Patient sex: M
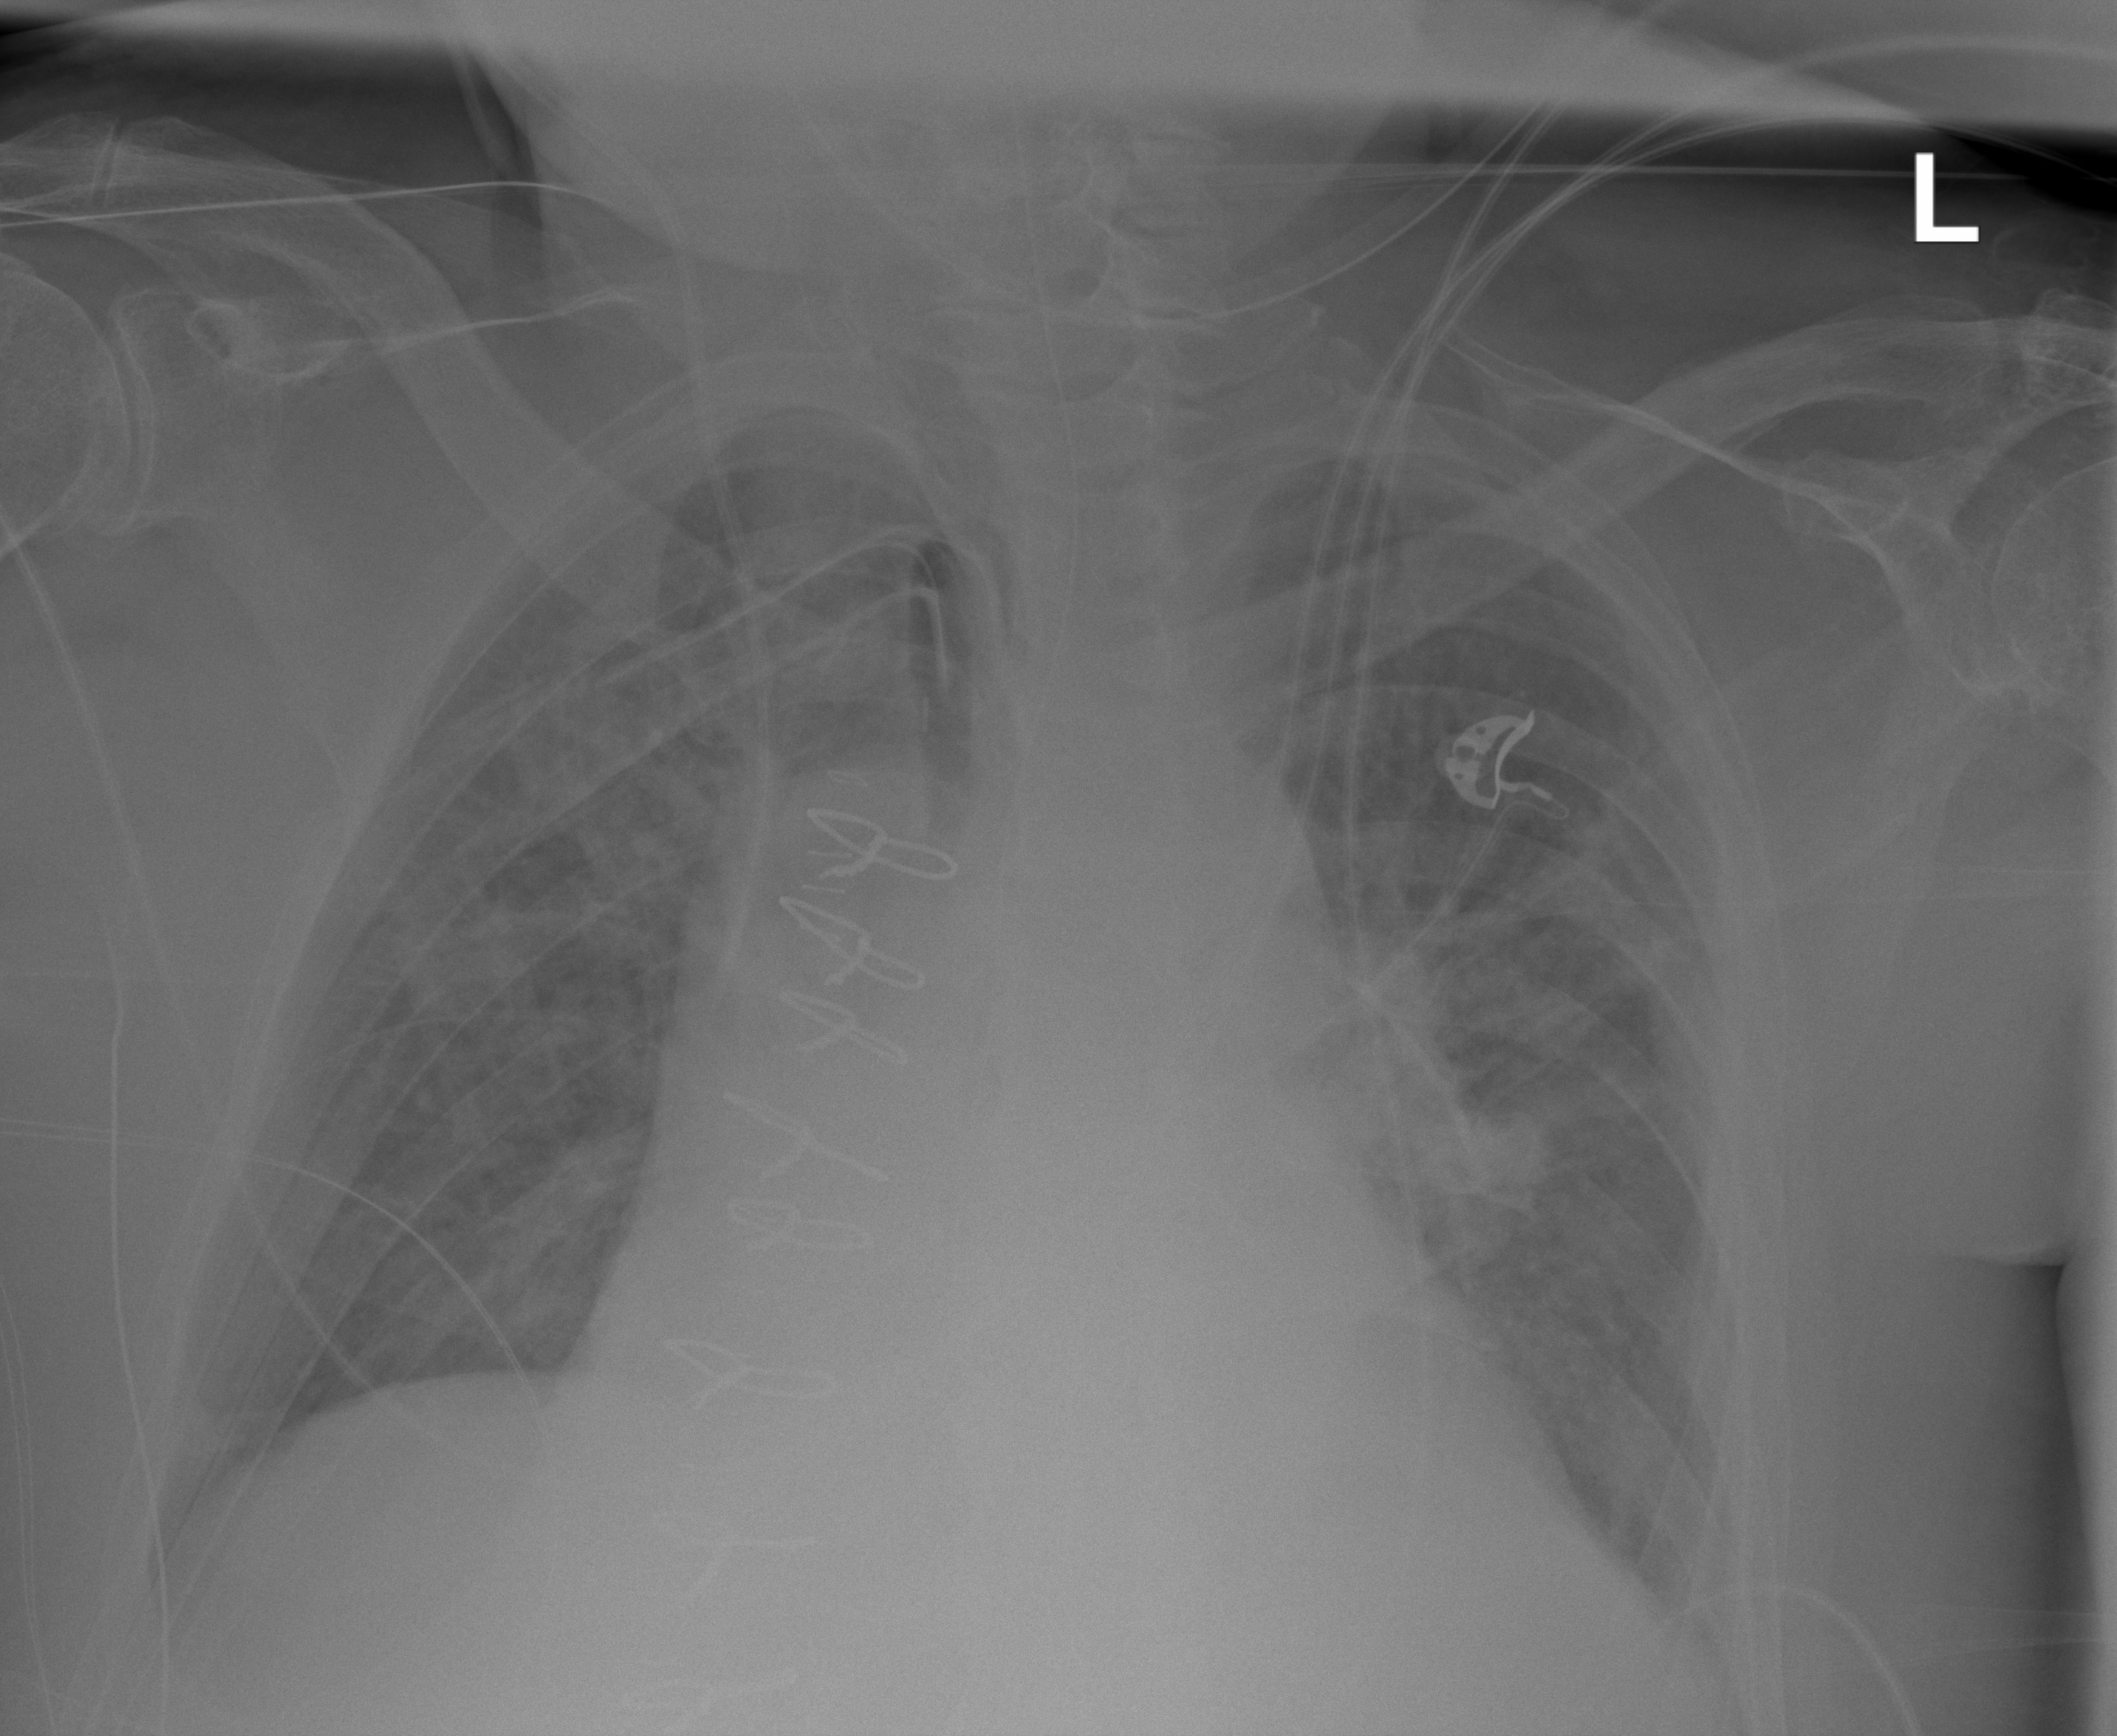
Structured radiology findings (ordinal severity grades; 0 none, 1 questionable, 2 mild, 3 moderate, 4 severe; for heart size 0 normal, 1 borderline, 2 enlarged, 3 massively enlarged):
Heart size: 2
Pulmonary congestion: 2
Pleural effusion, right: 0
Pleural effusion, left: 0
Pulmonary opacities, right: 2
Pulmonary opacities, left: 2
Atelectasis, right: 0
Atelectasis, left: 0